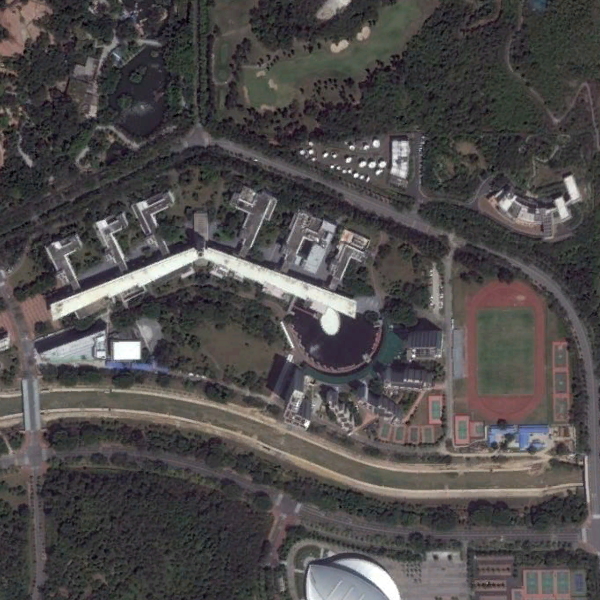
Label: School